Question: I'm trying to dynamically position controls on a page, I've got the hang of "wrapping" the controls to the next line when the width is smaller than the total width of the controls.
The problem I'm having now, is getting the spacing correct.
I currently have the following;
'''
public void AddControl(Control controlToAdd, int parentWidth, int allRowsHeight)
{
RowControls.Add(controlToAdd);
int seperationWidth = (parentWidth - RowControls.Sum(c => c.Width)) / (RowControls.Count + 1);
int count = 0;
foreach (Control c in RowControls)
{
int xLocation = (seperationWidth*(count+1));
for (int i = 0; i < count; i++)
{
xLocation += (RowControls[i].Width);
}
c.Location = new Point(xLocation, allRowsHeight);
count++;
}
}
'''
This works, but as you can see from the screenshot, the controls are going a bit too far and I'm not quite sure why that is?
The "wrapping" check is basically a repetition of the 'seperationWidth' line, it ensures of minimum spacing of 1, i.e if the spacing is less than 1, it "wraps" instead.
Perhaps there's a completely different and better way to do this? I do have access to DevExpress too if anyone is familiar with that.
Suspect my method has an issue with rounding. Not sure how I can get around it though;
In this instance, 'seperationWidth' is 7 and the control widths are 128.
7+128+7+128+7+128+7+128+7=547.
Not sure how I can get around this issue though?

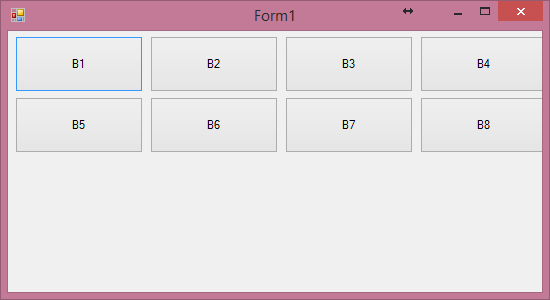
Answer: OK, so the issue here was that I was passing the 'Width' property into the 'parentWidth' parameter. What I actually needed to do was pass the 'ClientSize.Width' property. This fixed the issue, buttons are now laid out correctly.